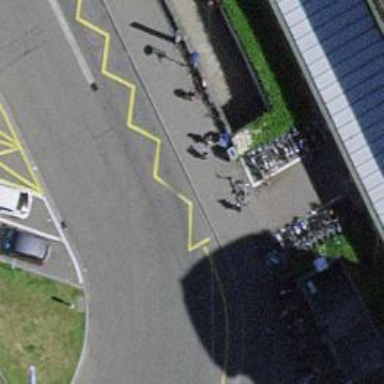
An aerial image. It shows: Bicycle parking area with wall loops for securing bikes.